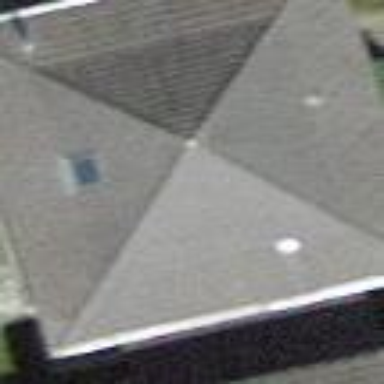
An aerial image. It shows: Residential building with pyramidal roof shape.